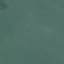
Label: SeaLake